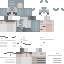
A female human skin with pale skin, wearing blonde helmet dressed in a blue tshirt and red pants, featuring a closed mouth.